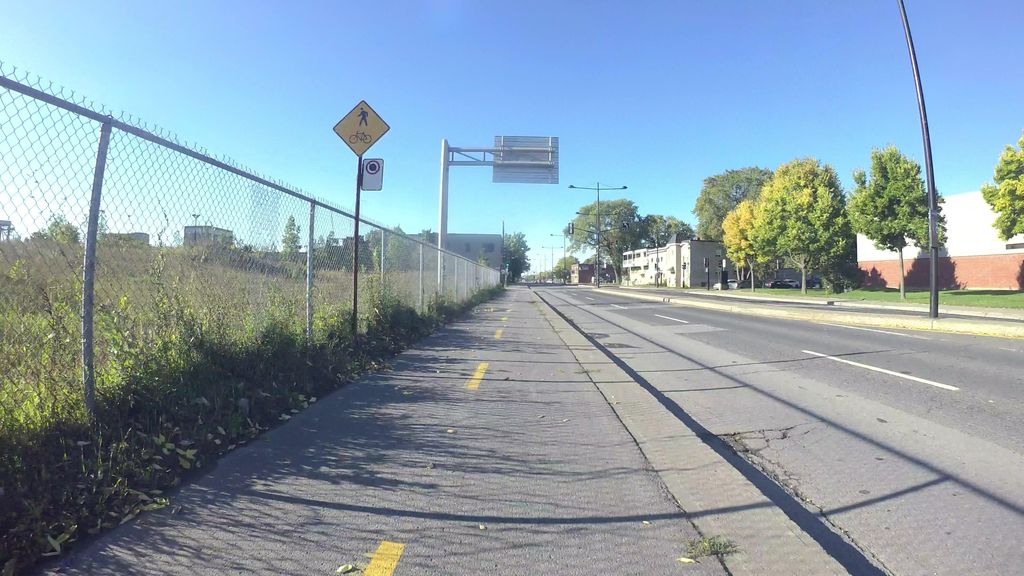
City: montreal